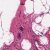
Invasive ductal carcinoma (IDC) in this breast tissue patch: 0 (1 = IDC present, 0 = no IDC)